Interaction volume radius: 10 \u00c5
Interaction volume height: 10 \u00c5
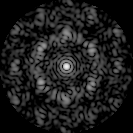
Disorder parameter: 0.6703